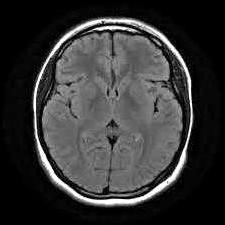
Label: notumor